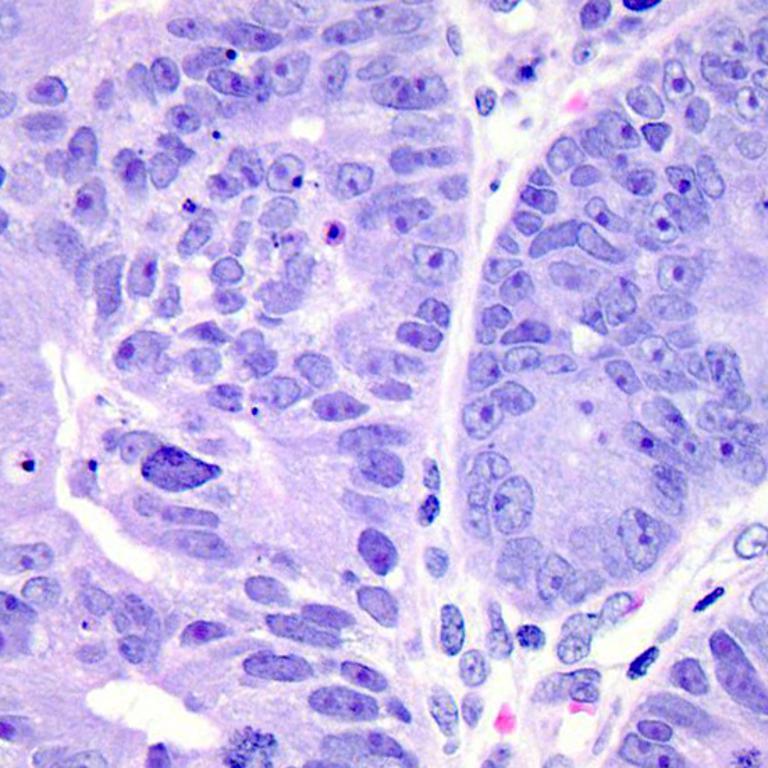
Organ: colon
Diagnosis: adenocarcinomas